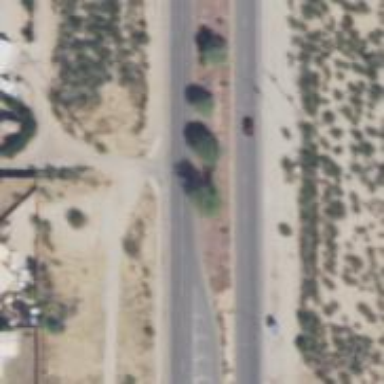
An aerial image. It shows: Footway along the road.